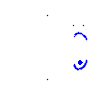
Particle: electron